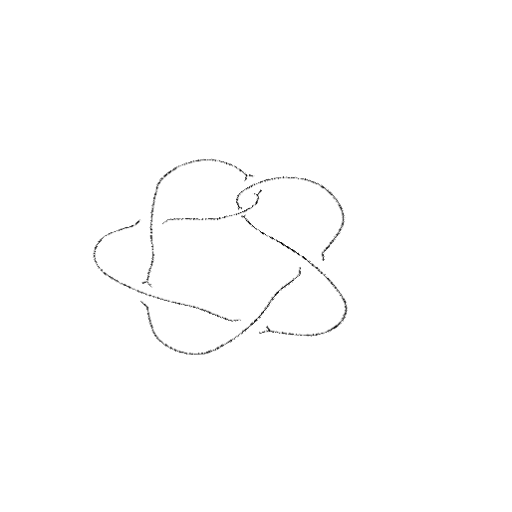
Crossing number: 6